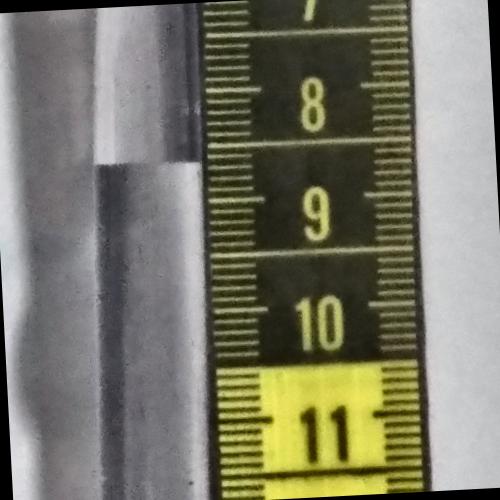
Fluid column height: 8.7 cm